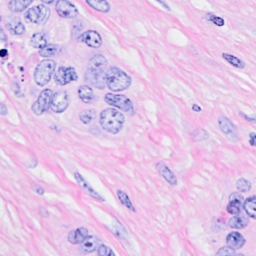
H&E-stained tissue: Breast